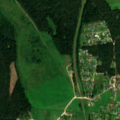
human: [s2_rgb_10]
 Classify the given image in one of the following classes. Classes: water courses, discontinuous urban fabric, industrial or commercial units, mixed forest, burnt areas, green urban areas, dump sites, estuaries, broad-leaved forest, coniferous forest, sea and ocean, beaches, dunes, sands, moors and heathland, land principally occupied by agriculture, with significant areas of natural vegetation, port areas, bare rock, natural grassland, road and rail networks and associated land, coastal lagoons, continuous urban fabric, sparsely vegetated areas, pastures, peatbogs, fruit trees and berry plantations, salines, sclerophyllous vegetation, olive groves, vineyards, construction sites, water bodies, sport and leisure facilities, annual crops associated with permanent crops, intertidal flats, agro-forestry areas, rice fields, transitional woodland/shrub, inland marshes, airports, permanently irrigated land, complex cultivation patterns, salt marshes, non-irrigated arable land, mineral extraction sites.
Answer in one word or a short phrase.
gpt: pastures, complex cultivation patterns, coniferous forest, transitional woodland/shrub